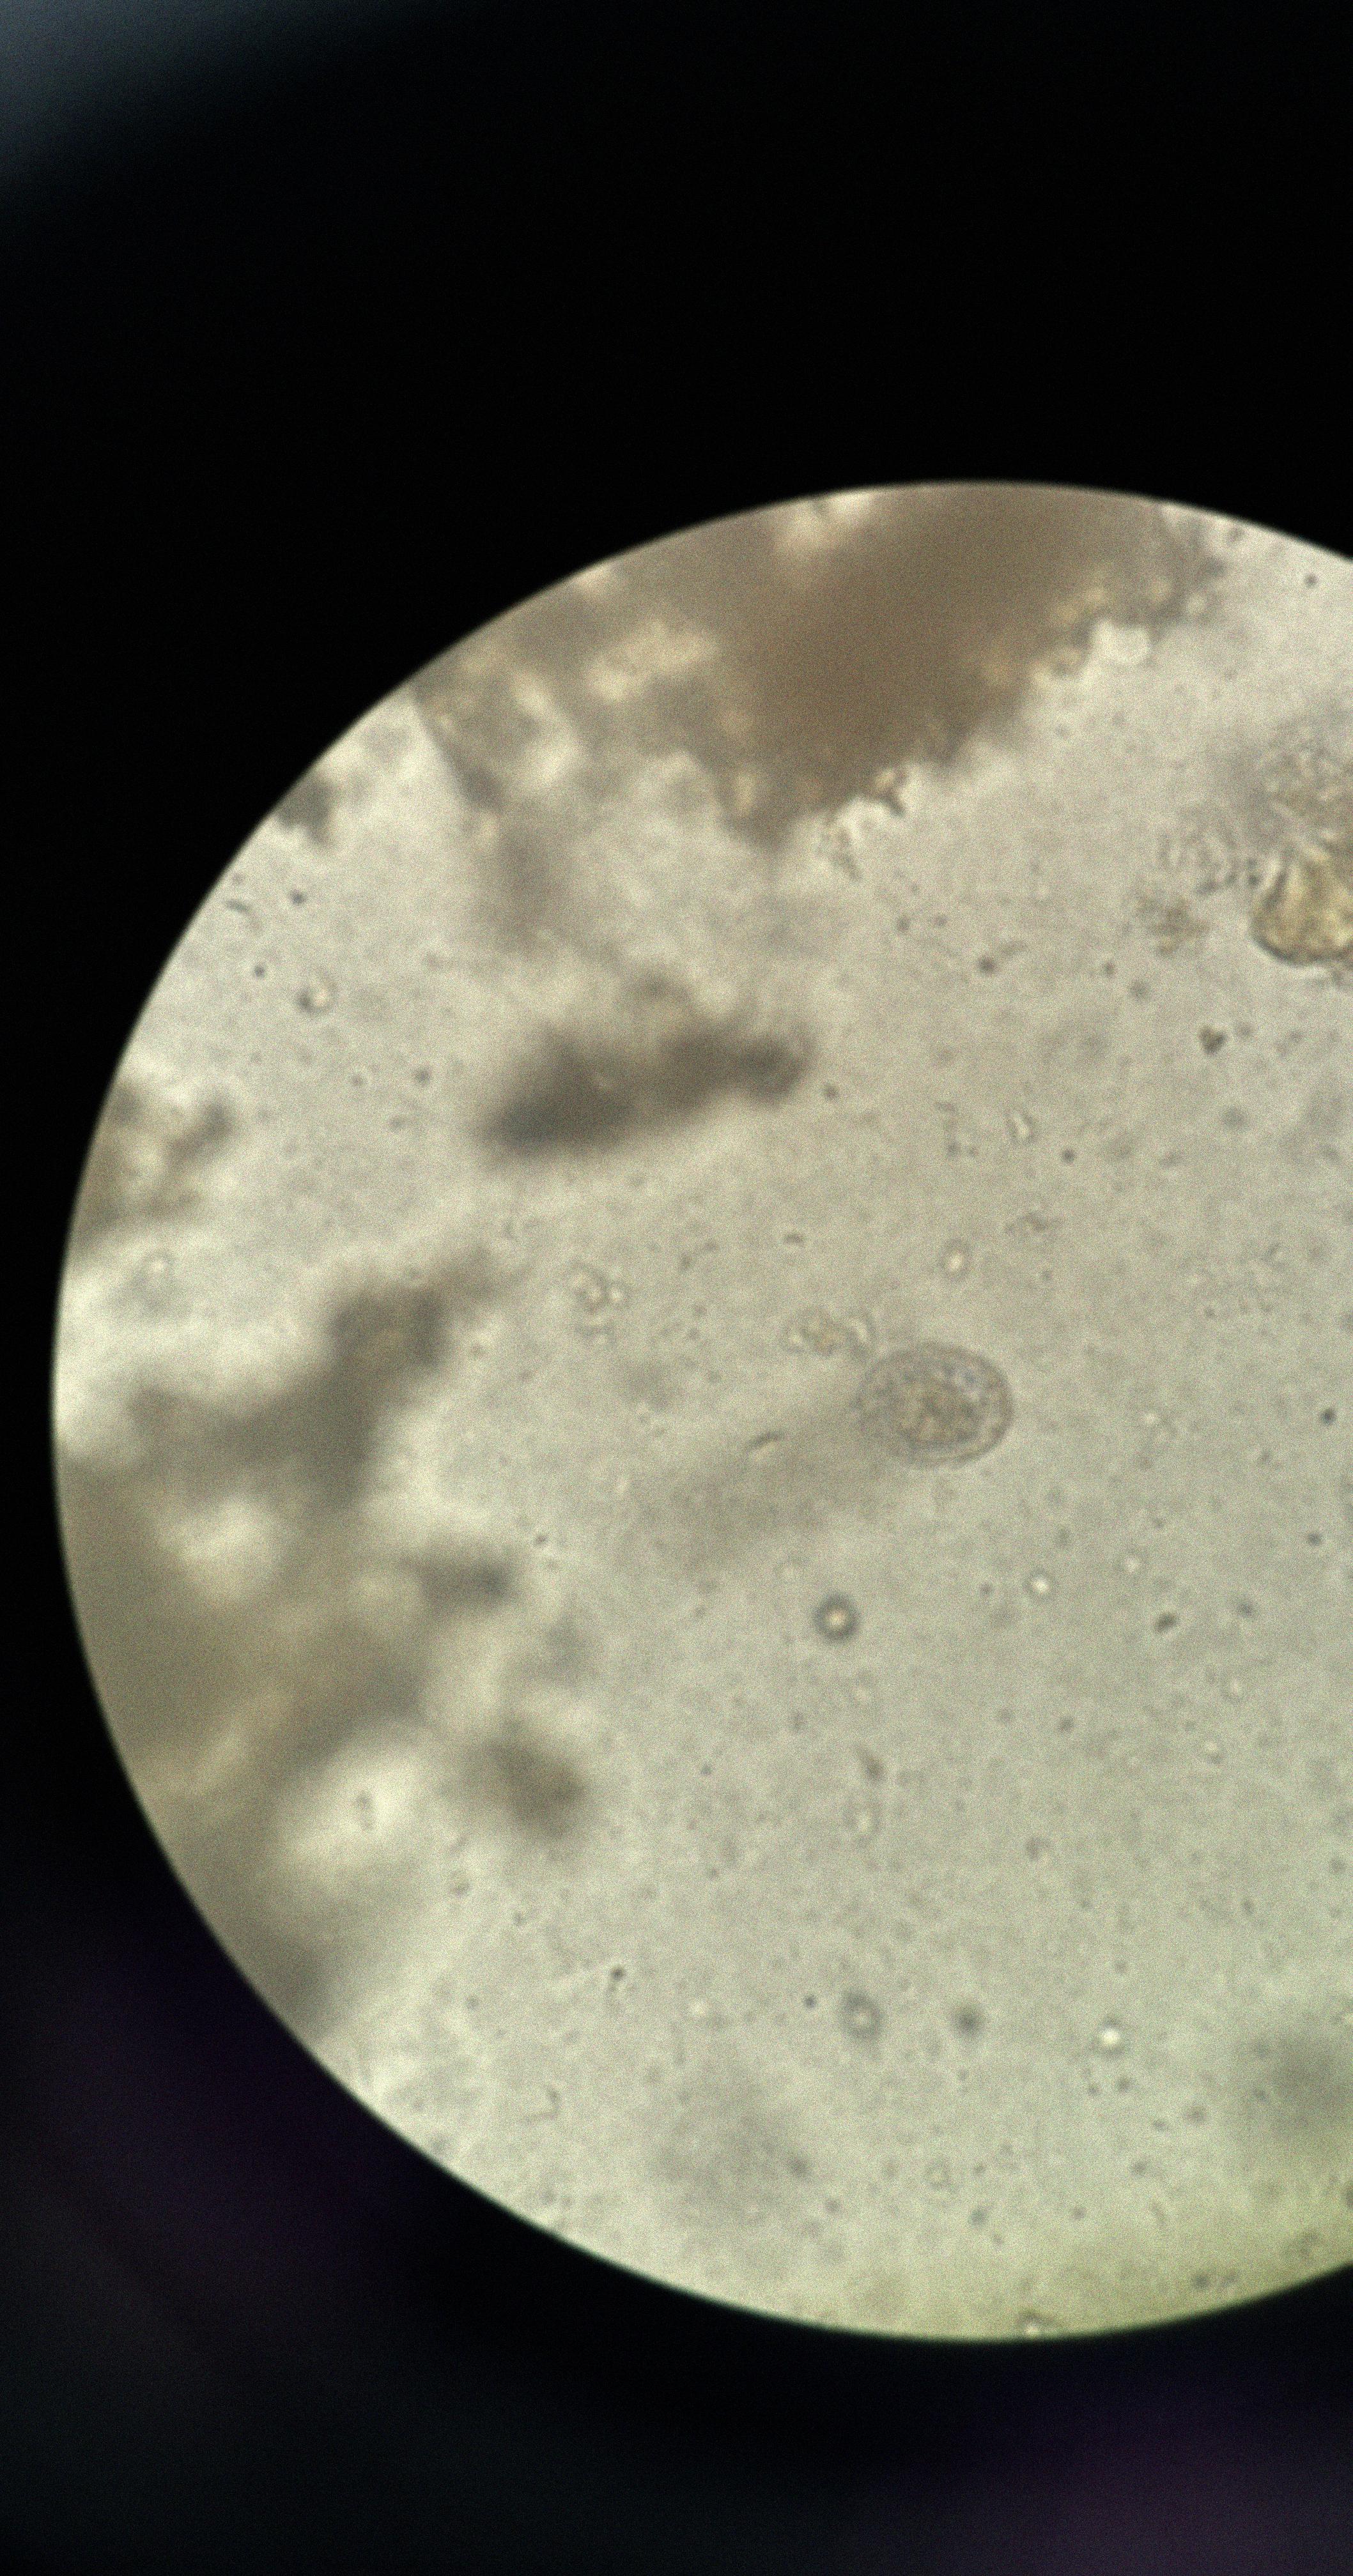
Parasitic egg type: Hymenolepis nana